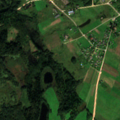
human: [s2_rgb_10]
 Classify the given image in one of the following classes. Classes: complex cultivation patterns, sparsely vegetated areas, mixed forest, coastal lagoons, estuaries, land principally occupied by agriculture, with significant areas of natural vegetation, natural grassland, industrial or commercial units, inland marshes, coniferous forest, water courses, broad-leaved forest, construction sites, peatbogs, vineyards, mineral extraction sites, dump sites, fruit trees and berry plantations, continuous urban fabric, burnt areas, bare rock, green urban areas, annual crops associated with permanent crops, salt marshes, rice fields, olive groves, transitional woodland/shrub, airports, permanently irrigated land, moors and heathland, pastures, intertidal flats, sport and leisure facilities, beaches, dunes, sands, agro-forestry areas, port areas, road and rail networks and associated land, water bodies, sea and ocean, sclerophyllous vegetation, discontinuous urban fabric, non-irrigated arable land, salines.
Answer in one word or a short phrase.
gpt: discontinuous urban fabric, pastures, complex cultivation patterns, land principally occupied by agriculture, with significant areas of natural vegetation, coniferous forest, mixed forest, transitional woodland/shrub